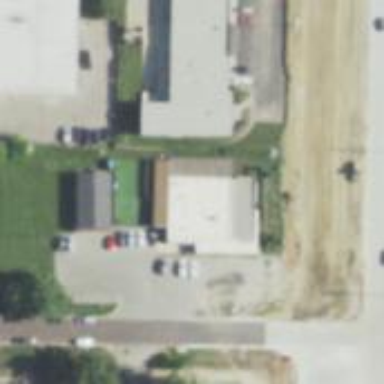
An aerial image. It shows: Veterinary facility.